Question: I have written Ndef data in a Mifare card, I want it to be readable by any android device having NFC support, irrespective of whether if supports Mifare cards.
Some of the phones like Honor 8 pro(Does not have Mifare support) can read the tag but others like Samsung J7 are not able to read it.
I have attached card data in an image.
I have made the sector 2 and onwards private by using a non-standerd key
'''
public void onTagDiscovered(Tag tag) {
// This is getting called for all devices
Ndef ndef = Ndef.get(tag);
}
'''
ndef is null in Samsung j7, whereas it has an object in Honor 8 pro.
Any idea why this might be happening or any other way to achieve this?
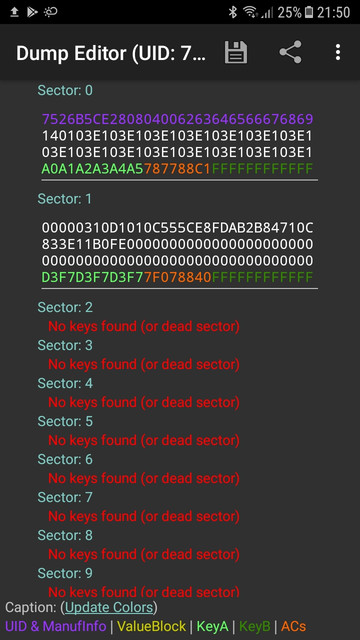
Answer: Note, that on some mobile phones the OS doesn't report Mifare support, although Mifare Classic cards can be read just fine. Android is supposed to report the 'com.nxp.mifare' system feature, if Mifare support is present, but some phones don't.
Some apps like <URL> therefore sometimes report Mifare support as absent, although it's present. To be clear, this is not these apps' fault but rather the fault of the OS. Some older Moto phones are known to have this issue. According to your description it seems, that the Honor 8 pro has the same issue too, otherwise it wouldn't return an 'Ndef' instance. On the other hand, probably the Samsung J7 actually really doesn't support Mifare, which is why it doesn't return a 'Ndef' instance.
From your question I infer, that you are talking about cards. Note, that in contrast to Mifare Classic, other Mifare cards, i.e. Mifare DESFire cards, can act as Type 4 NDEF tags and can therefore even be read by phones that don't have support for the proprietary Mifare classic. This is because Type 4 NDEF tags are standardized. They are based on the standardized ISO 7816 protocol and are supported by close to all NFC-enabled phones.
So making a long story short, probably you won't be able to read Mifare classic cards with phones that don't have Mifare support while reading cards like the Mifare DESFire should work just fine. Other pros of the DESFire are, that they are more secure, bigger in size and more flexible. The biggest downside is, that they are significantly more expensive.